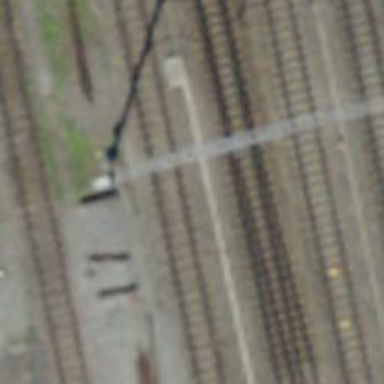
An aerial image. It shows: Railway siding with one electrified track and contact line for powering the train.